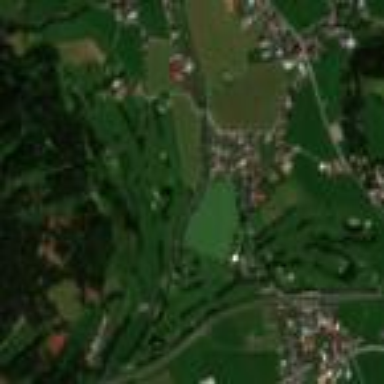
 perfect for leisure and sport activities."